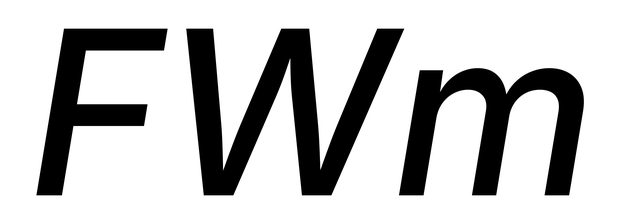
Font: Inter-Italic_Medium_Italic